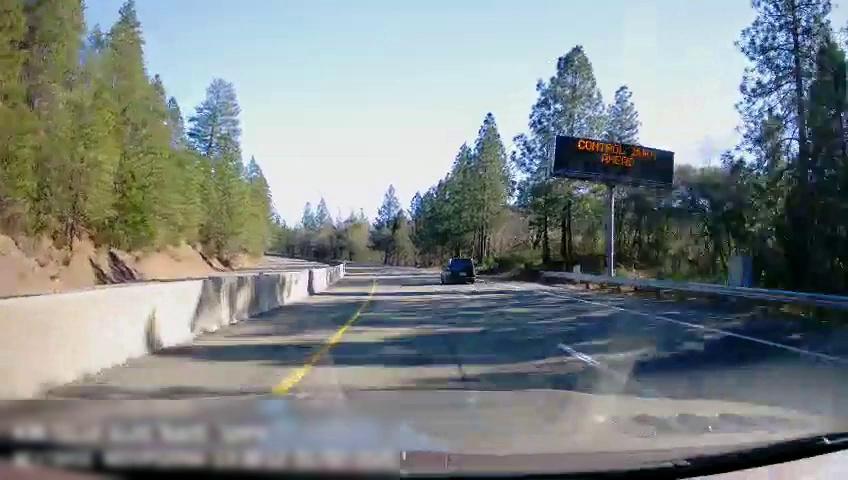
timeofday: Day
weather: Sunny
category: Drivable Space
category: Drivable Space
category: Vehicles | Car
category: Lanes | Current Lane
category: Lanes | Current Lane
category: Lanes | Alternate Lane